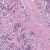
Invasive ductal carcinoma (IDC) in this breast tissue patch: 1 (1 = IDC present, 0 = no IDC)